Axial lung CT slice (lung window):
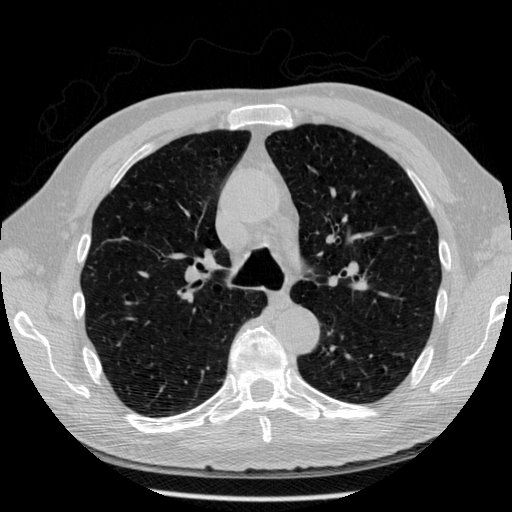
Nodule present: yes
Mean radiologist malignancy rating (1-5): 2.5